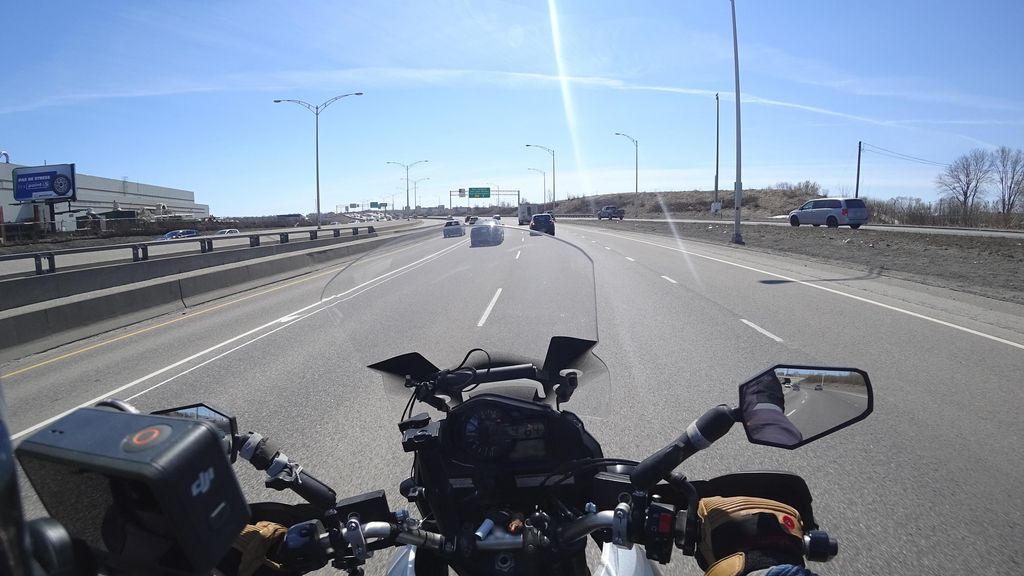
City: quebec_city